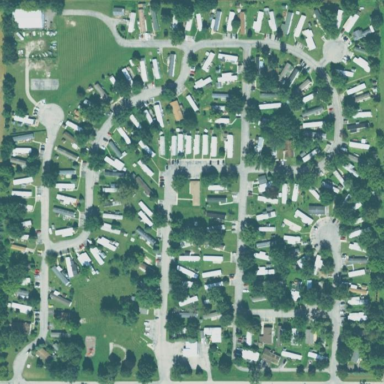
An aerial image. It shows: Residential area designated as trailer park.